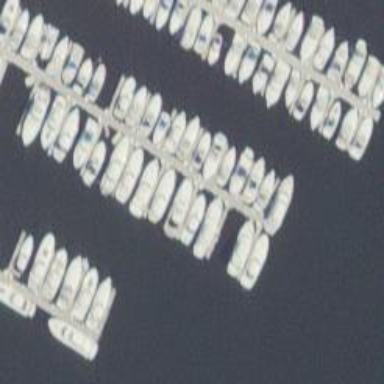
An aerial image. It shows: Man-made pier.